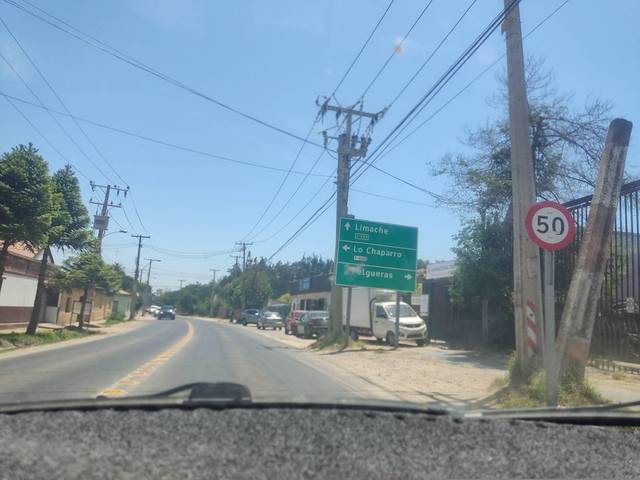
Region: Chile
Coordinates: -32.995, -71.233